An envelope spectrum derived from a bearing vibration measurement is shown; the reference markers locate BPFO, BPFI, BSF and FTF for this bearing geometry and shaft speed. Diagnose the bearing from this image, choosing from: normal, inner_race, outer_race, ball.
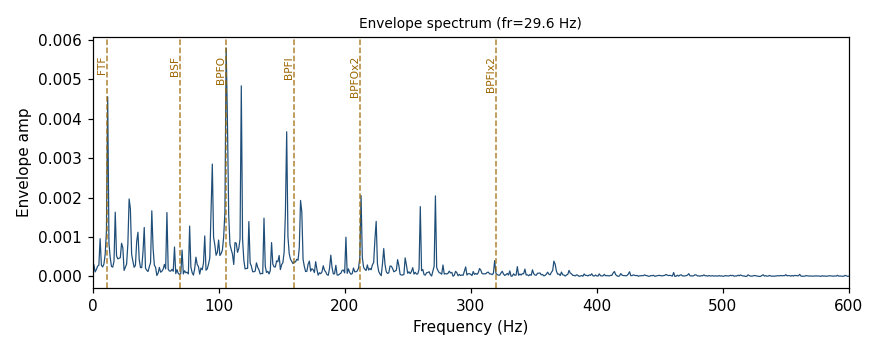
Answer: outer_race